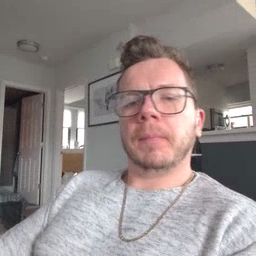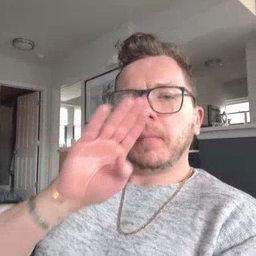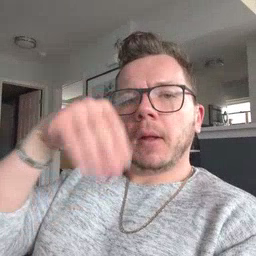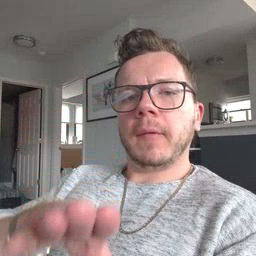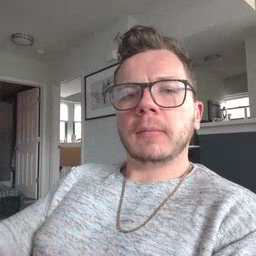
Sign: elephant